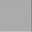
Piece: xx